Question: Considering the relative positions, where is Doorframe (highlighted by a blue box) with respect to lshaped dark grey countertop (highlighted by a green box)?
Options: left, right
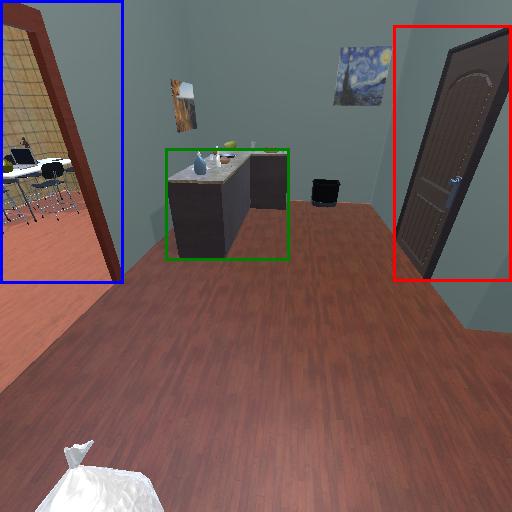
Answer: left